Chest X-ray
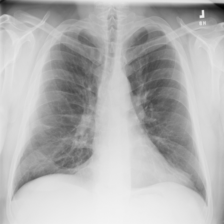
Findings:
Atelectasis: positive
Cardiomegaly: negative
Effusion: negative
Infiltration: negative
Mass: negative
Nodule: negative
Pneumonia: negative
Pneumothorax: negative
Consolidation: negative
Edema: negative
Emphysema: negative
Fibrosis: negative
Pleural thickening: negative
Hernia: negative